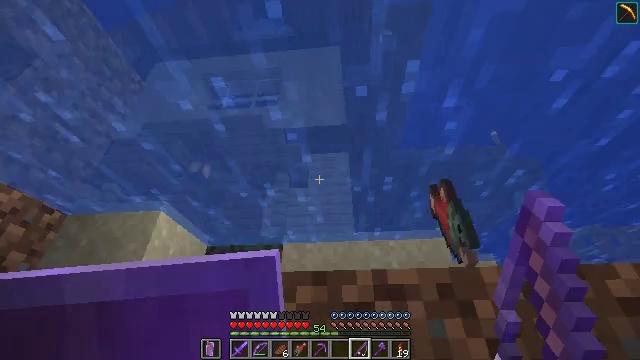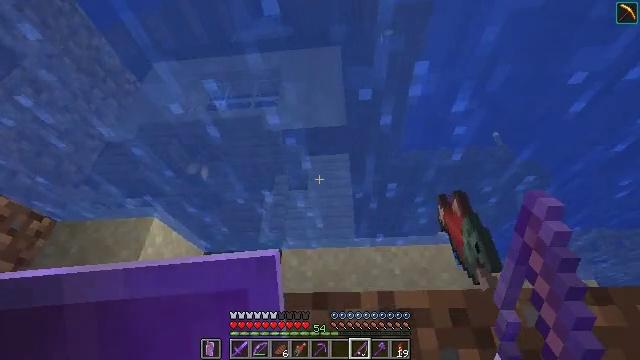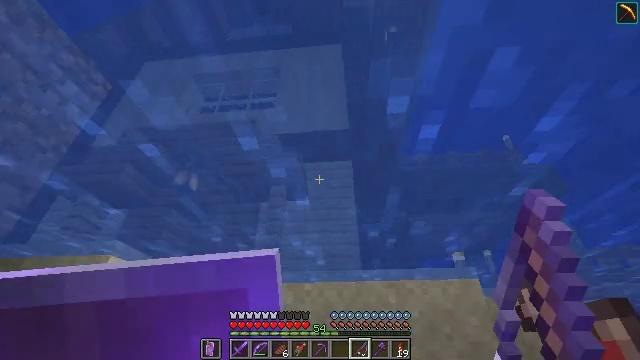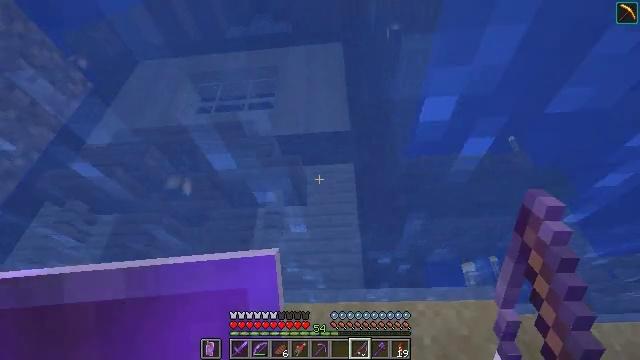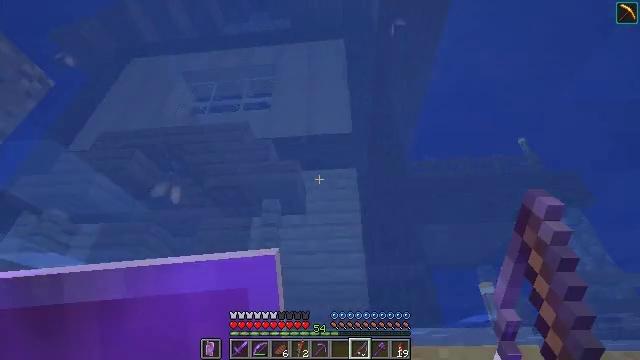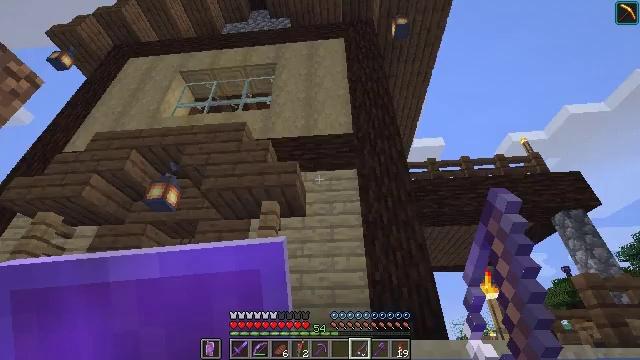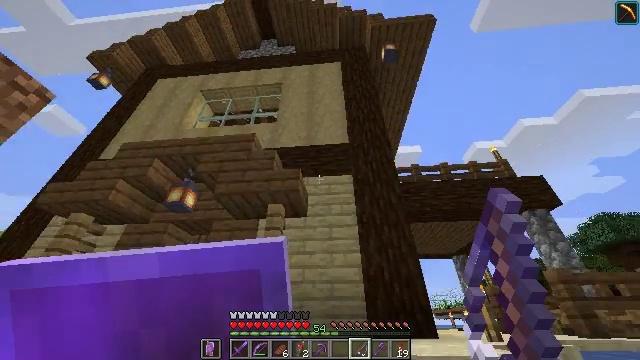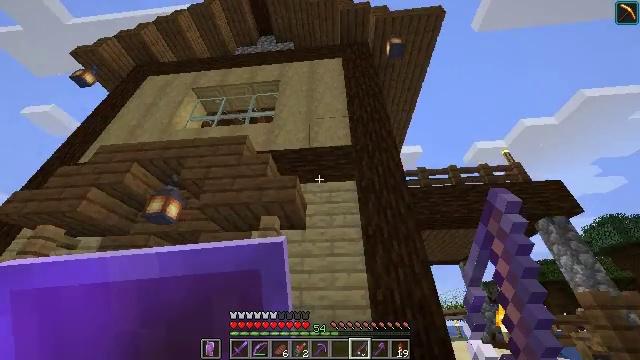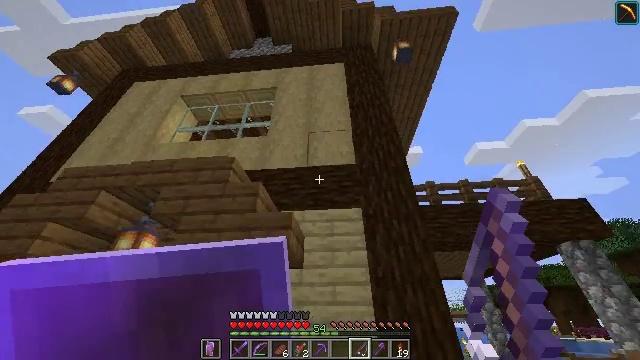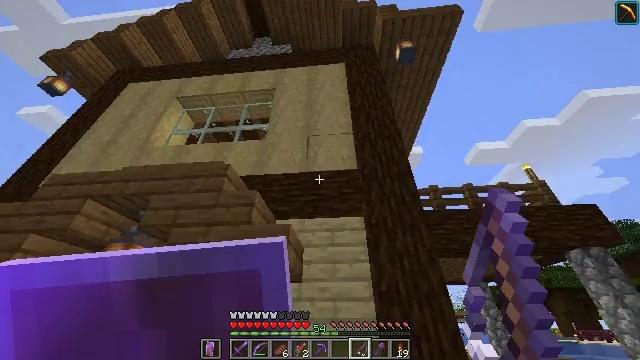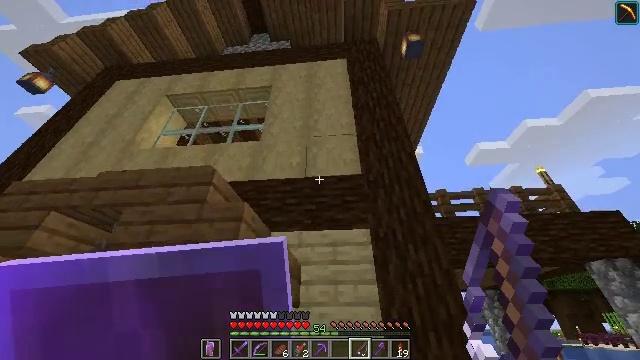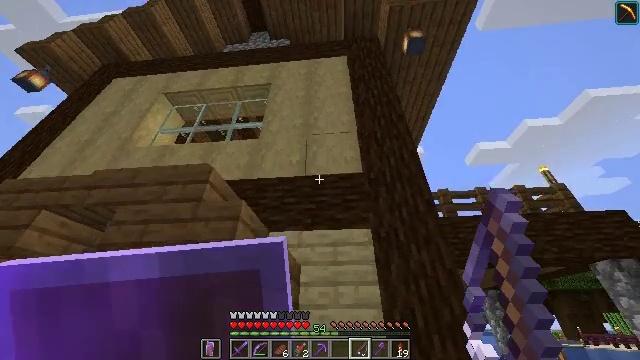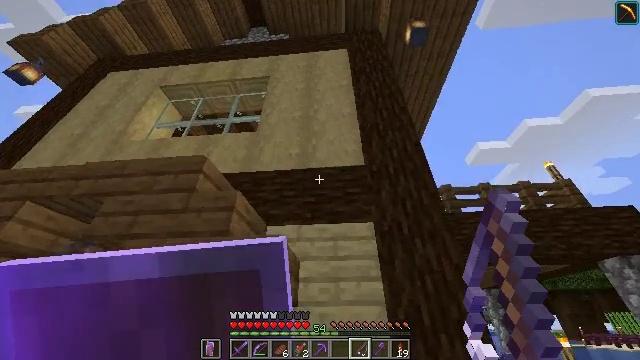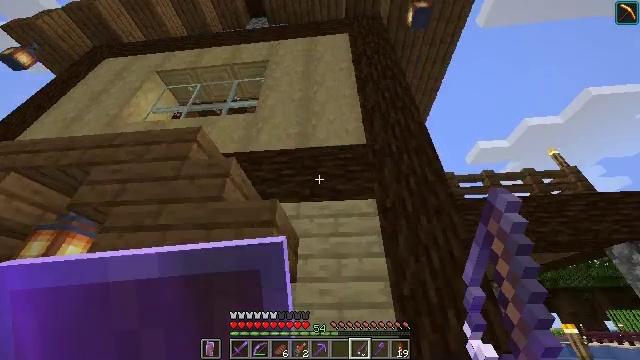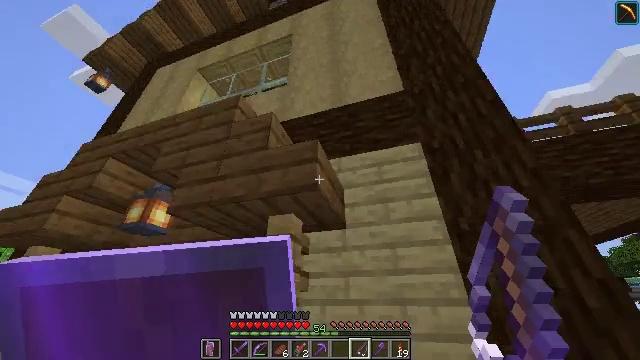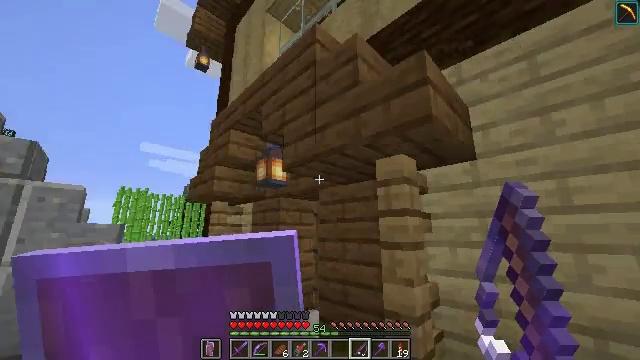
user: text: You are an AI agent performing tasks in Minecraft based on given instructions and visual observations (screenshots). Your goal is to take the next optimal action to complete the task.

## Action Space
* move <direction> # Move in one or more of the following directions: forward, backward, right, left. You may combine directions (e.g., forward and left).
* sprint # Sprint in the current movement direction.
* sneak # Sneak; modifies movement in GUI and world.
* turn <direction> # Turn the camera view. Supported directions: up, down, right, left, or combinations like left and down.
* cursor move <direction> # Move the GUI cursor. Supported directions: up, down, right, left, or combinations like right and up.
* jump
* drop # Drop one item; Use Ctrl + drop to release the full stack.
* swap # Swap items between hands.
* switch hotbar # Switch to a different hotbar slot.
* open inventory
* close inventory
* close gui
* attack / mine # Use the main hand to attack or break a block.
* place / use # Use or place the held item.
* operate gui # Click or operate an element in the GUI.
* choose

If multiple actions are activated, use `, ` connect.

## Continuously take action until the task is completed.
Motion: motion action
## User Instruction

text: Attack the brown shulker box to remove it.
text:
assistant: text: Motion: move forward, sprint, jump
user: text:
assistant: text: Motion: move forward, sprint, jump
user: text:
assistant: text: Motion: move forward, sprint, jump
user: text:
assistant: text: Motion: move forward, sprint, jump
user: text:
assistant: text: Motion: move forward, sprint, jump
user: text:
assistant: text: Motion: move forward, sprint, jump
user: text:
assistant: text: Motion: move forward, sprint, jump
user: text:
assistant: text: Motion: move forward, sprint, jump
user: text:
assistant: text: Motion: move forward, sprint, jump
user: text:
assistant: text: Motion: move forward, sprint
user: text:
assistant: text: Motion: move forward, sprint
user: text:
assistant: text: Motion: move forward, sprint
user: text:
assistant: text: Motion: move forward, sprint
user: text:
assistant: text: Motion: move forward, sprint, turn left and down
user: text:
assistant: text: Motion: move forward, sprint, turn left and down, jump
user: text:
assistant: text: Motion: move forward, sprint, turn left and down, jump
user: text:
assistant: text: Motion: move forward, sprint, turn left and down, jump
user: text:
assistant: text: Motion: move forward, sprint, jump
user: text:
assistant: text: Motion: move forward, sprint
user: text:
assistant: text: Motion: move forward, sprint
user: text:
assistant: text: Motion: move forward, sprint
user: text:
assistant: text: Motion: move forward, sprint
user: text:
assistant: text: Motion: move forward, sprint
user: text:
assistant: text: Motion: move forward, sprint
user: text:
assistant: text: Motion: move forward, sprint, turn right and down
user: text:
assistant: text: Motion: move forward, sprint, turn down
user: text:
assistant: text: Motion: move forward, sprint, turn down
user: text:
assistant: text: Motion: move forward, sprint, turn right and down
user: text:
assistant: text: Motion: move forward, sprint, turn right
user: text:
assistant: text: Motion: move forward, sprint, turn right and up